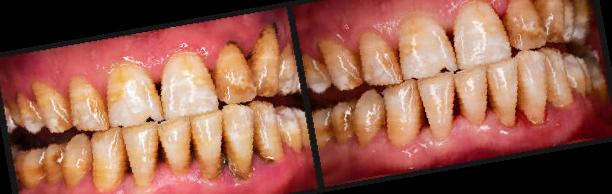
Condition: Calculus